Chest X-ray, AP view. Patient: 17 years old, sex F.
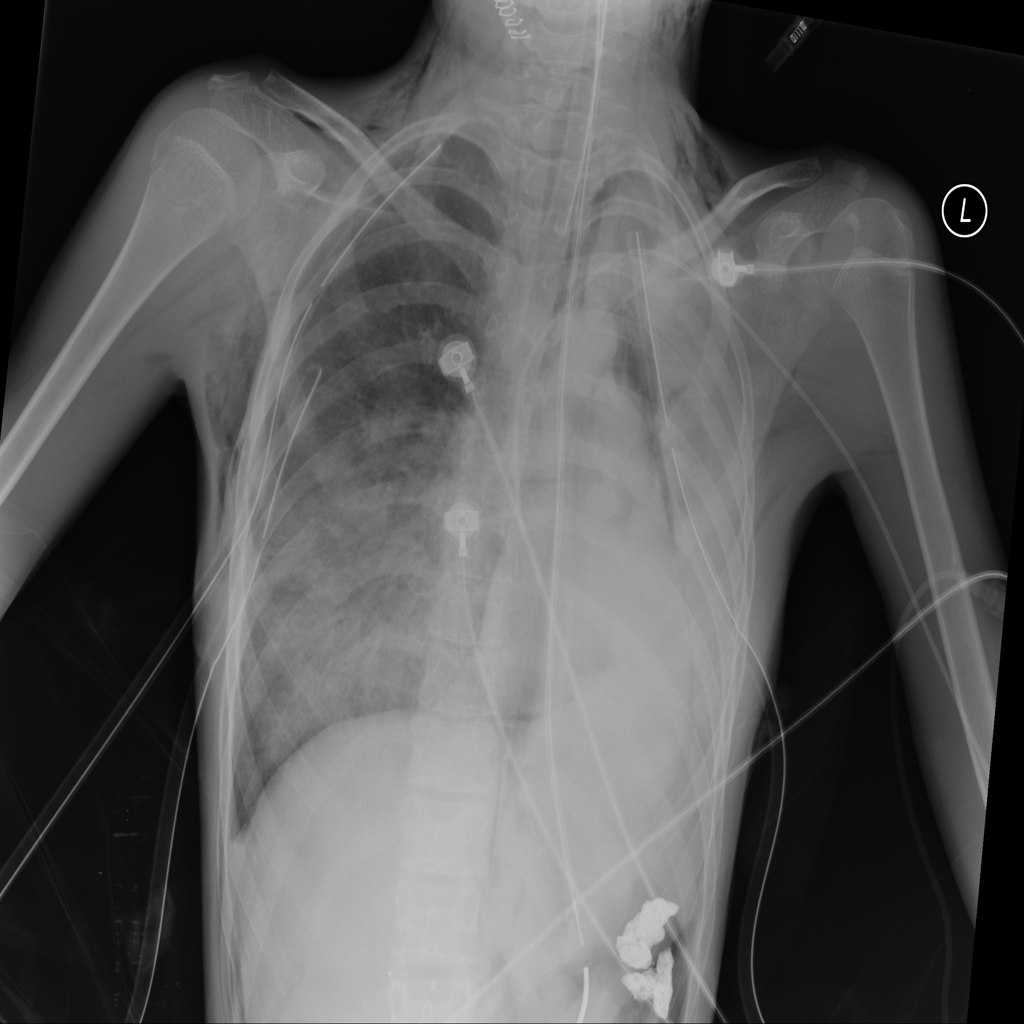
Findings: Atelectasis